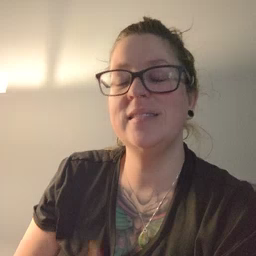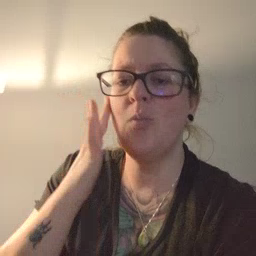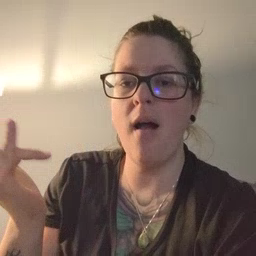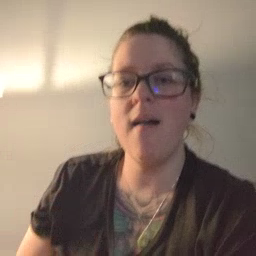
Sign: why